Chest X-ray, PA view. Patient: 36 years old, sex M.
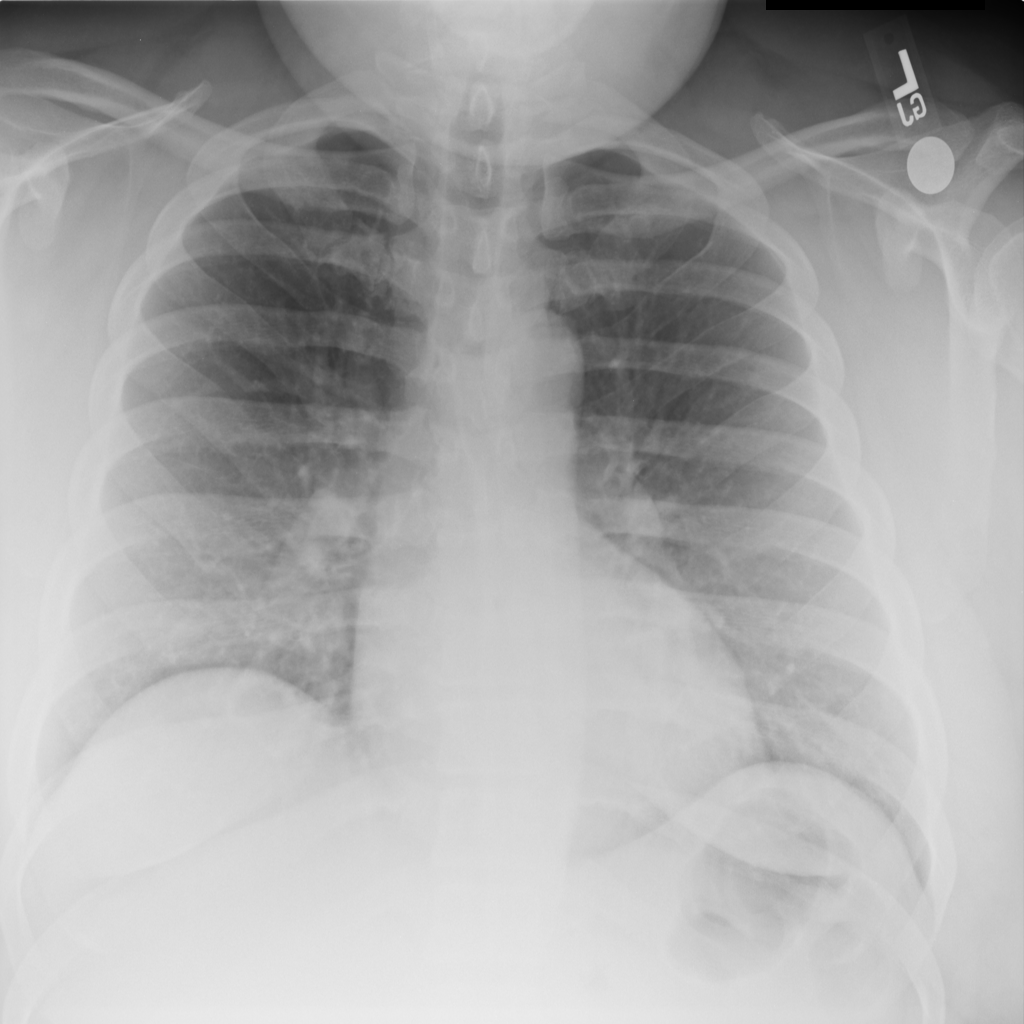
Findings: No Finding